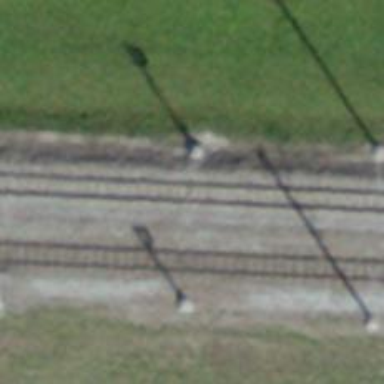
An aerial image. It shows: Railway signal.